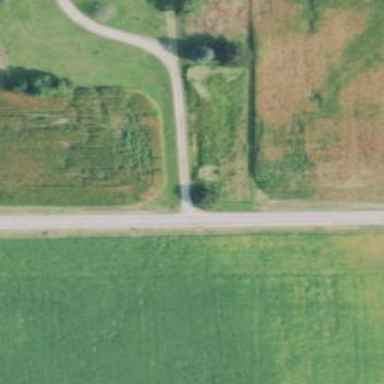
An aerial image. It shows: Tertiary road.